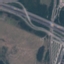
Label: Highway